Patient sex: M
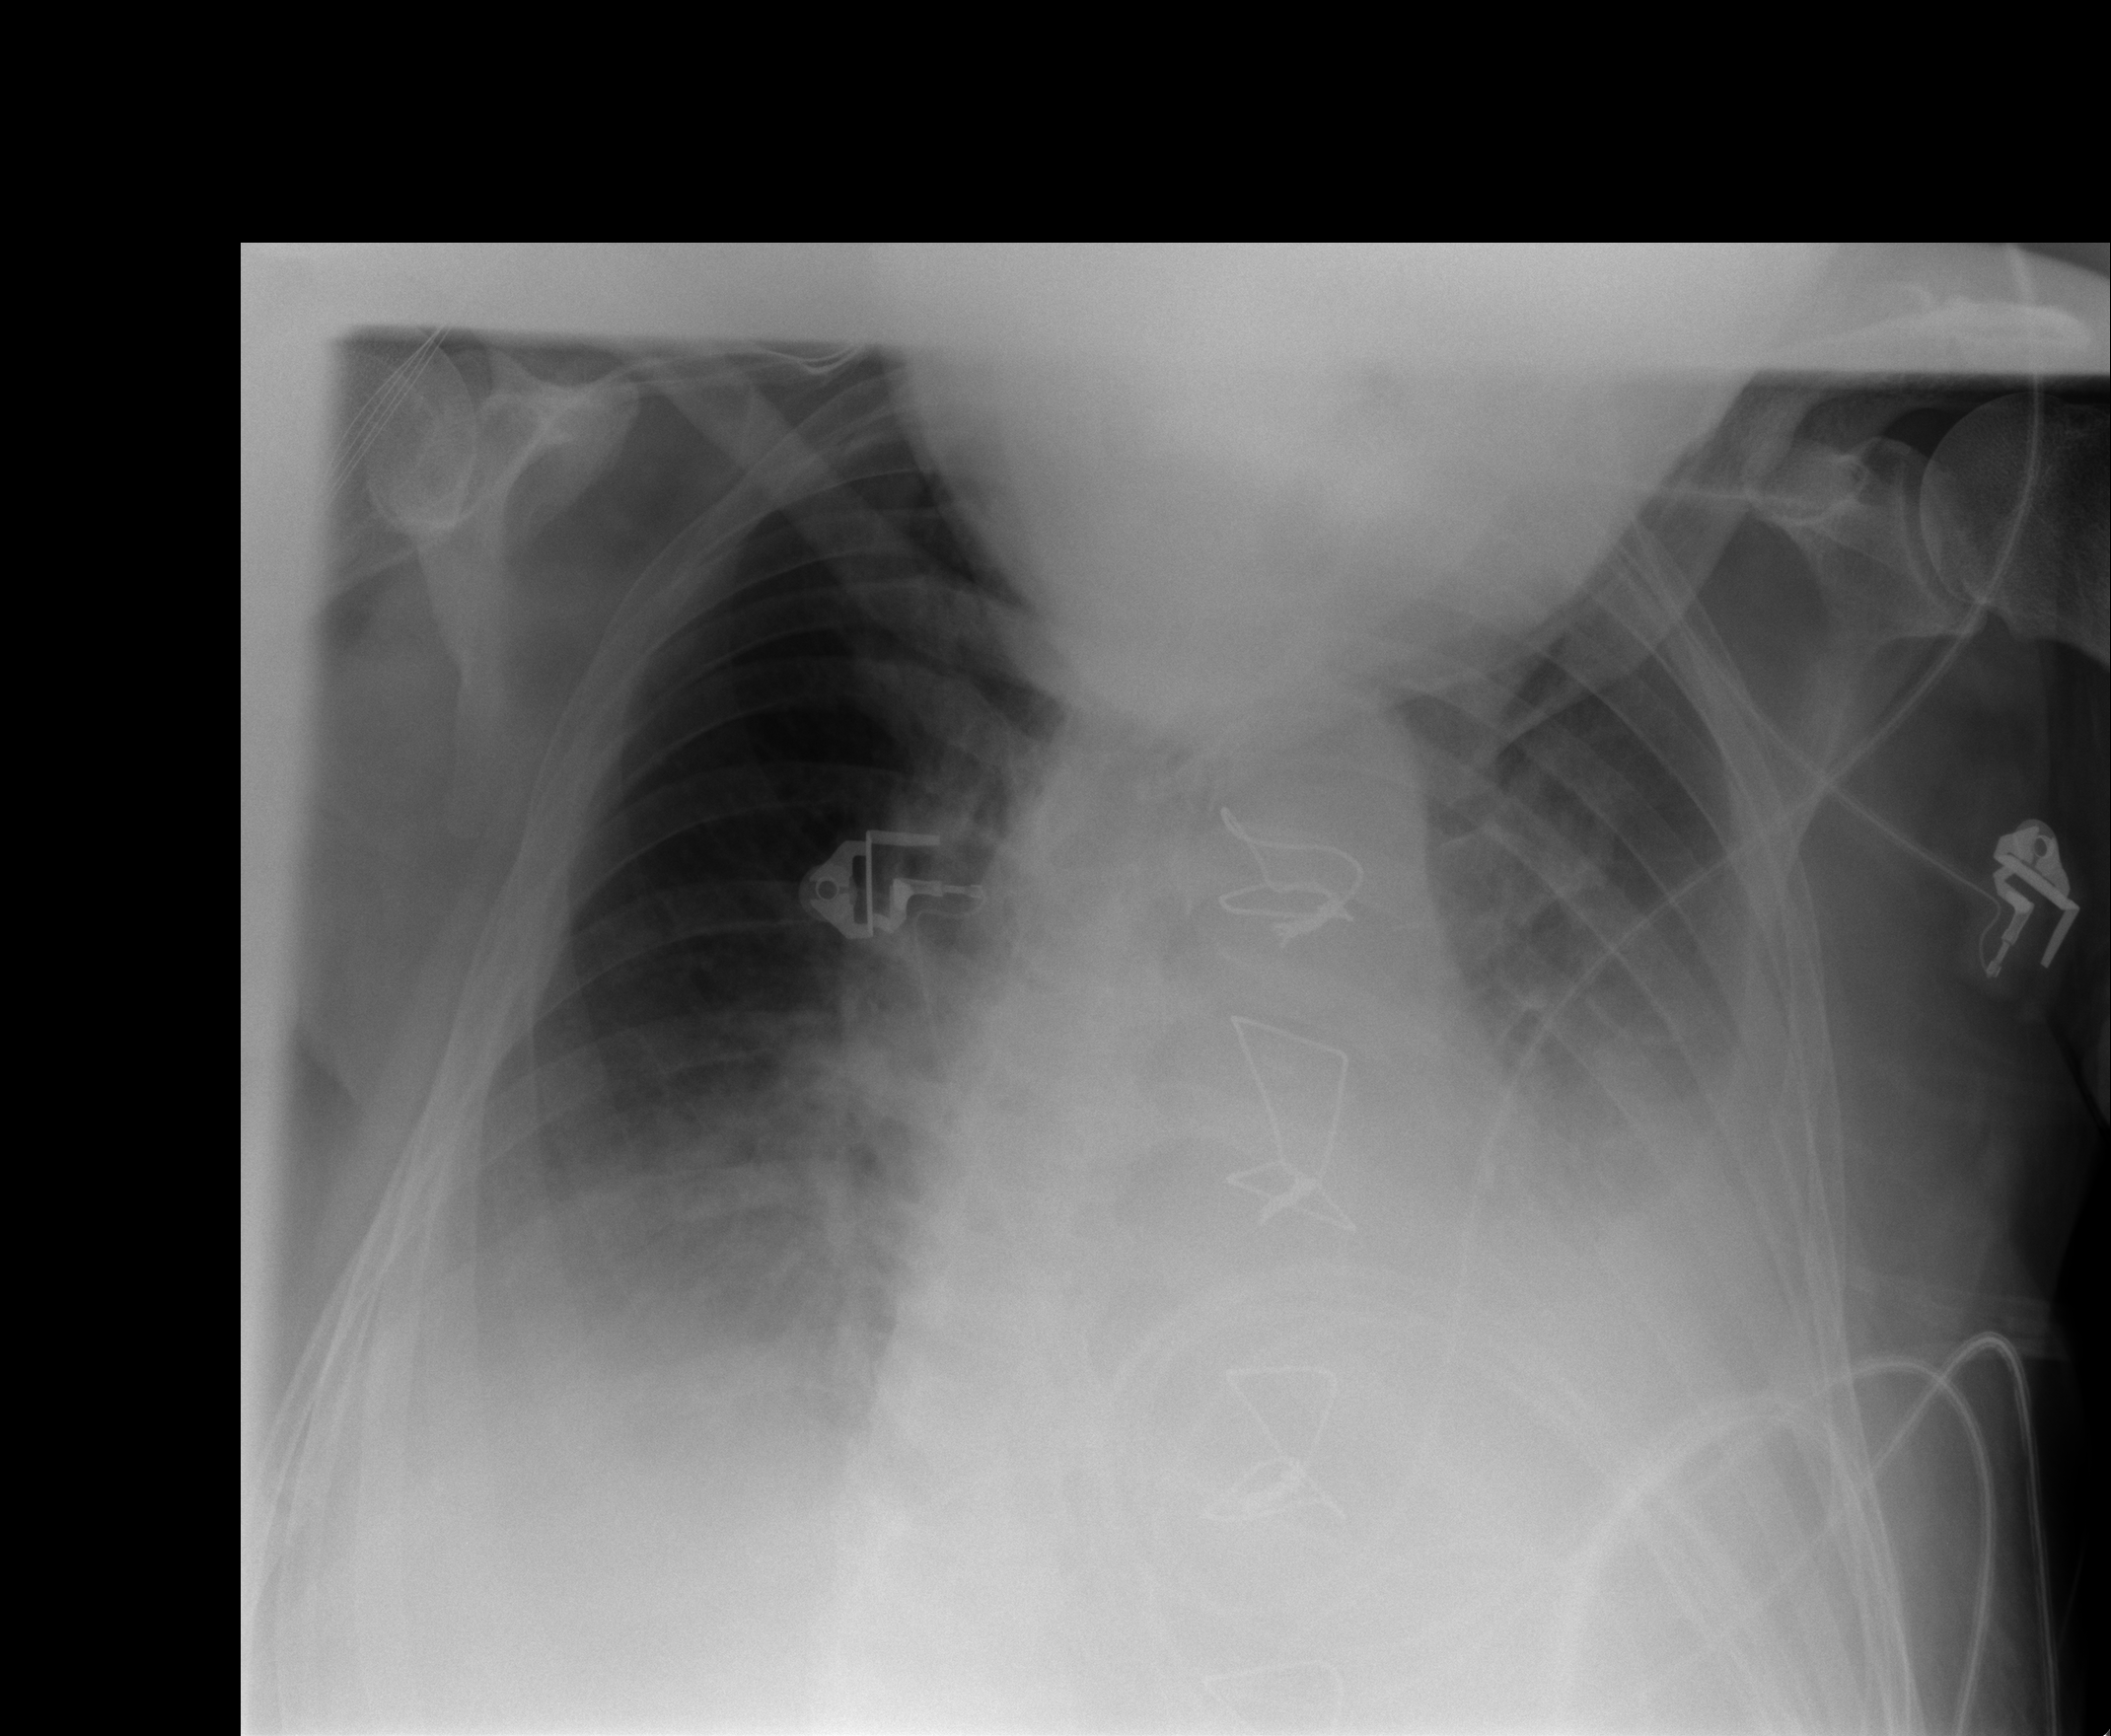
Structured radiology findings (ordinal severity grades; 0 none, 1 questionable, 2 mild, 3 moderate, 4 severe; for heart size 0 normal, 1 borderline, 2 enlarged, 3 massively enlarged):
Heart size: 2
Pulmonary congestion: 2
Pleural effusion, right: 2
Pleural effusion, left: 4
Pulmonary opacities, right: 1
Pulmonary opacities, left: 1
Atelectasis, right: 1
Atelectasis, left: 1